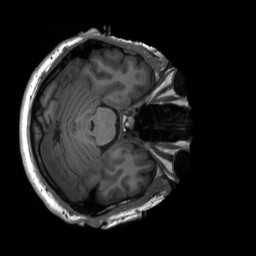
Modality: T1w
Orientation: axial
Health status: healthy
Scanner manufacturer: siemens
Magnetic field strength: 3 T
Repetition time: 2.3 s
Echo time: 0.00207 s